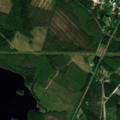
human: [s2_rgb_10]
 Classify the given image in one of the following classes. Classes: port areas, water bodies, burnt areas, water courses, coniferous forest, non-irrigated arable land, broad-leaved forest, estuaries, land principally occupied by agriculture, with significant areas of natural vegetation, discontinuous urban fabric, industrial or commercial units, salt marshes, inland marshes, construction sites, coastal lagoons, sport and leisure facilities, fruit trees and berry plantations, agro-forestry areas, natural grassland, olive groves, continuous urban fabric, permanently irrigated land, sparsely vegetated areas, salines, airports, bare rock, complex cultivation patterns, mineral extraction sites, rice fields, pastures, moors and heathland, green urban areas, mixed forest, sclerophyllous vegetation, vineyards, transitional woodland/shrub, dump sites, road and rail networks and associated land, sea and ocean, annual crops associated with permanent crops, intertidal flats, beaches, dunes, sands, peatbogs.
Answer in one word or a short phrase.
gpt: coniferous forest, mixed forest, transitional woodland/shrub, water bodies